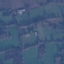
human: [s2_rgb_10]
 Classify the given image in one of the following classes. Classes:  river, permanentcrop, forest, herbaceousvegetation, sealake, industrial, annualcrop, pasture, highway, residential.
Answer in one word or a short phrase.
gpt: Pasture